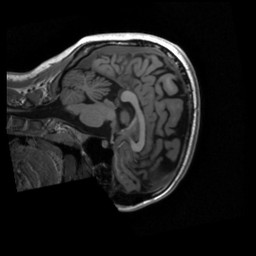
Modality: T1w
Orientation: sagittal
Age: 21
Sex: female
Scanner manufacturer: siemens
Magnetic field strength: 3 T
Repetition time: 2.53 s
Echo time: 0.00219 s